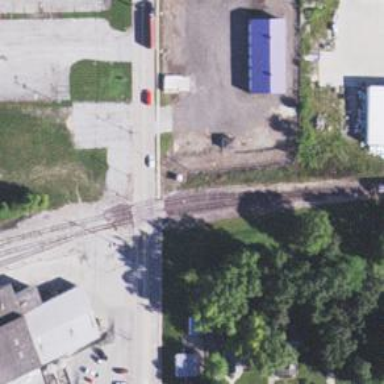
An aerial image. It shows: Level crossing with lights at the railway.